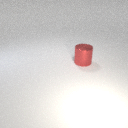
large red metal cylinder